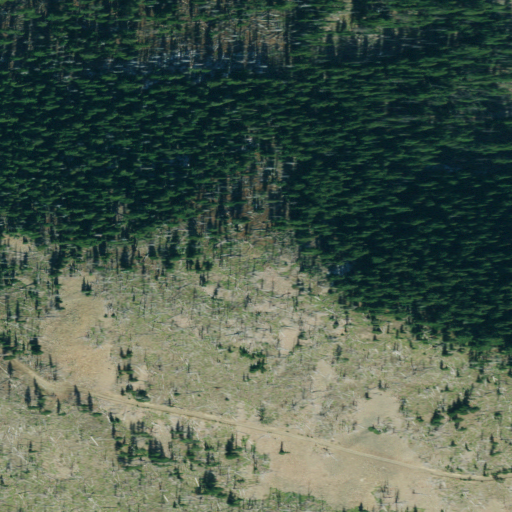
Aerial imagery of mountain in Montana named Ulm Peak containing evergreen forest, shrub, and grassland